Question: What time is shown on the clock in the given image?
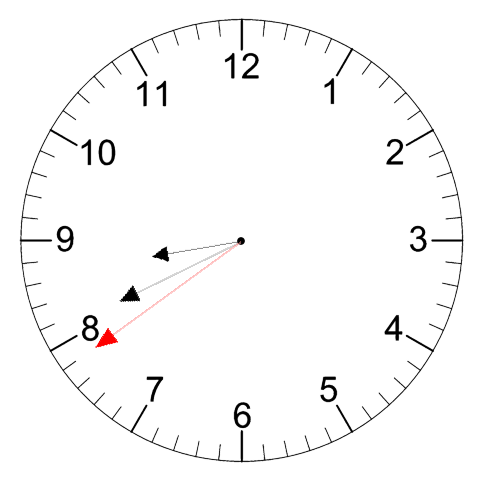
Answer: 08:40:39